Question: I want to set different values to corner radius with shadow effect to UIView inside TableView Cell, like this:

My code is:
'''
cell.headerView.round(corners: [.topRight], radius: 35)
extension UIView {
func round(corners: UIRectCorner, radius: CGFloat) {
let path = UIBezierPath(roundedRect:self.bounds, byRoundingCorners: corners, cornerRadii: CGSize(width: radius, height: radius))
let mask = CAShapeLayer()
mask.path = path.cgPath
self.layer.mask = mask
self.layoutIfNeeded()
}
}
'''
This is working in iPhone SE Simulator but not working iPhone 6S Simulator.
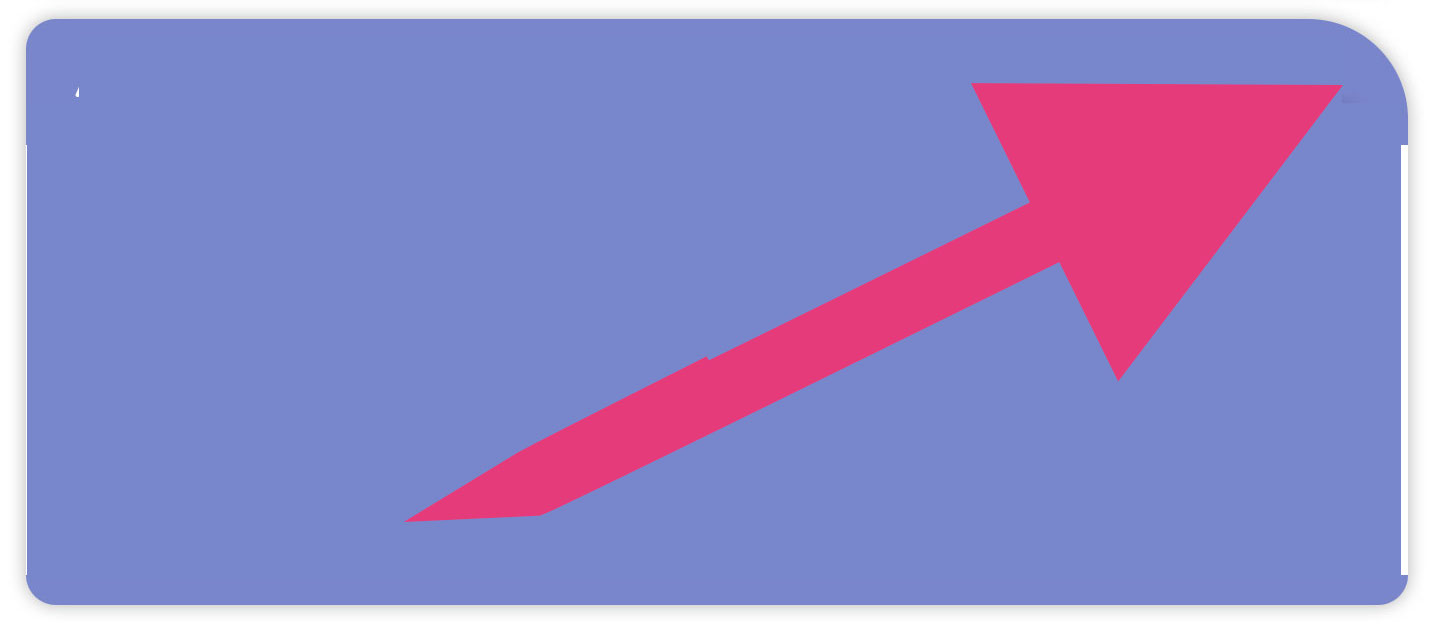
Answer: > Swift 4
'''
myView.clipsToBounds = true
myView.layer.cornerRadius = 20
myView.layer.maskedCorners = [.layerMaxXMaxYCorner,.layerMinXMaxYCorner,.layerMinXMinYCorner]
'''